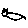
Label: cat